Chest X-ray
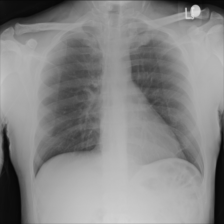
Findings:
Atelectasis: negative
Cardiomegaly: negative
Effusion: negative
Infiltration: negative
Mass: negative
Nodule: negative
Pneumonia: negative
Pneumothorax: negative
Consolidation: negative
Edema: negative
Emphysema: negative
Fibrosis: negative
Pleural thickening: negative
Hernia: negative